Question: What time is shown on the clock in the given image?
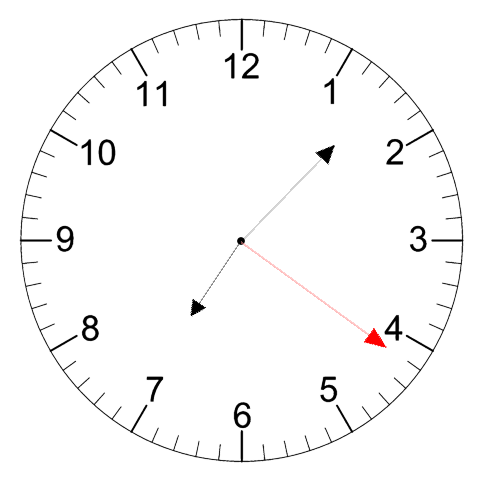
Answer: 07:07:21